Field crop: tomato
Growth stage: 2
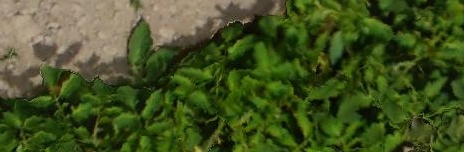
Species: tomato